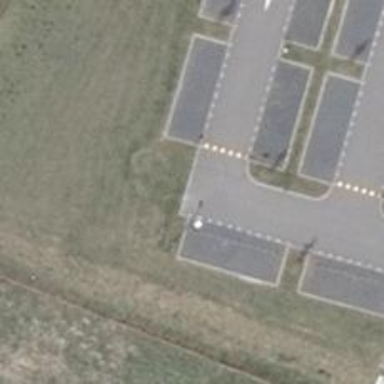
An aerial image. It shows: Road serving as parking aisle.